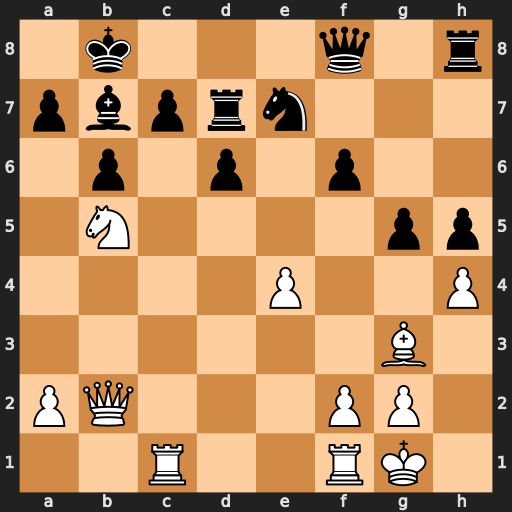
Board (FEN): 1k3q1r/pbprn3/1p1p1p2/1N4pp/4P2P/6B1/PQ3PP1/2R2RK1
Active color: w
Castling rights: -
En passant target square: -
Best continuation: Rxc7 Rxc7 Bxd6